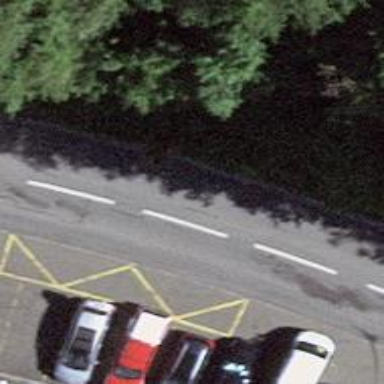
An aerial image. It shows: Public transport stop position.